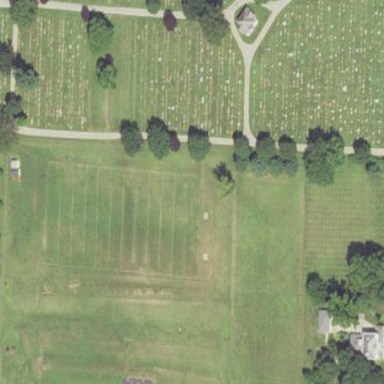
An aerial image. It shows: Cemetery.